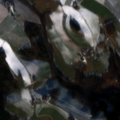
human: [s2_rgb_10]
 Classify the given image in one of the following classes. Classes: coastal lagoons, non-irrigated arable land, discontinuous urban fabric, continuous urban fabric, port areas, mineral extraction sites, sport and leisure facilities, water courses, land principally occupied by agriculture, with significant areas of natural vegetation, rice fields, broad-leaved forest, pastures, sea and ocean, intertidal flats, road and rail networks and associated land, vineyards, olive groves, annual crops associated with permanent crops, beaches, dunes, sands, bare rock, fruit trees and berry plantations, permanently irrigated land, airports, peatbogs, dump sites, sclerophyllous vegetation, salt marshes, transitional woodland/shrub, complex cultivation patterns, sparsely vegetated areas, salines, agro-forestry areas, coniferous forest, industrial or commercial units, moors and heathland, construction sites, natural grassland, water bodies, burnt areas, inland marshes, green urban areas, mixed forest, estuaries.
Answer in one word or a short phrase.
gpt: non-irrigated arable land, complex cultivation patterns, land principally occupied by agriculture, with significant areas of natural vegetation, mixed forest